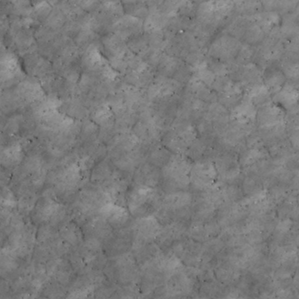
Label: non_frost